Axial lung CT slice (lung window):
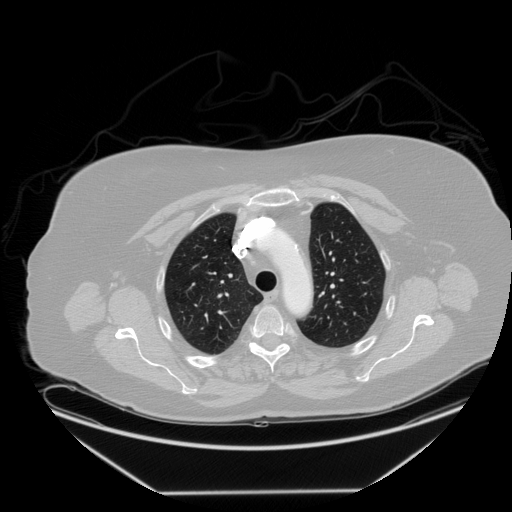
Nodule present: no